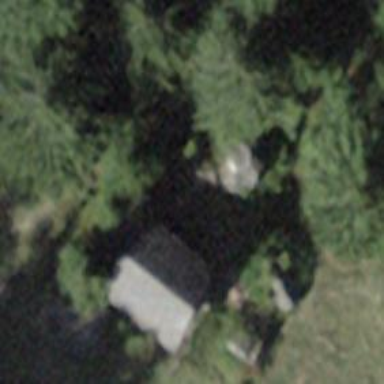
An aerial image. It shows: Hut.